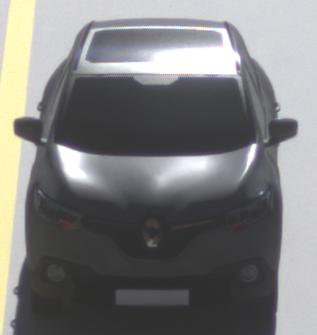
Make: Renault
Model: Kadjar ENERGY TCe 130
Detailed model: Kadjar
Model produced from: 2015/05
Model produced until: 2018/08
Doors: 5
Color: gray
Road condition: dry road
Daytime: morning or afternoon
Contrast: high contrast